Question: I have this table:
'''
while ($row = mysqli_fetch_array($result)) {
echo '<tr>';
echo '<td> <button value="' . $row['id'] . '" class="btn btn-danger" id="delete"><i class="icon-remove icon-white"></i> Delete</button> </td>';
echo '</tr>';
}
'''
which result in this:

I'm using this javascript to delete specific row:
'''
<script type="text/javascript">
$('.btn-danger').click(function() {
alert("I am an alert box!");
var one = $(this).val();
$.post("post.php", {
id: one
}, function(data) {
if (data.response == 1) {
$(this).closest('tr').fadeOut(1000); //this line does not work
}
if (data.response == 0) {
alert("nope");
}
}, "json");
});
</script>
'''
The fade out does not work. No fade happen. I'm not sure whats wrong but if I use 'id' it's will worked. '$('#delete').closest('tr').fadeOut(1000);' but the problem is only top row will fade out and I dont want to use 'id'. I'm doing my research about class but I still couldn't understand how to get this to work.
Please help me and thanks in advance.
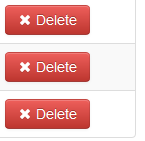
Answer: 'this' inside the done handler does not refer to the clicked button, that is the problem. You can use a closure variable to solve the problem.
'''
$('.btn-danger').click(function () {
alert("I am an alert box!");
var $this = $(this),
one = $this.val();
$.post("post.php", {
id: one
}, function (data) {
if (data.response == 1) {
$this.closest('tr').fadeOut(1000); //this line does not work
}
if (data.response == 0) {
alert("nope");
}
}, "json");
});
'''